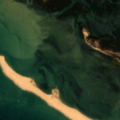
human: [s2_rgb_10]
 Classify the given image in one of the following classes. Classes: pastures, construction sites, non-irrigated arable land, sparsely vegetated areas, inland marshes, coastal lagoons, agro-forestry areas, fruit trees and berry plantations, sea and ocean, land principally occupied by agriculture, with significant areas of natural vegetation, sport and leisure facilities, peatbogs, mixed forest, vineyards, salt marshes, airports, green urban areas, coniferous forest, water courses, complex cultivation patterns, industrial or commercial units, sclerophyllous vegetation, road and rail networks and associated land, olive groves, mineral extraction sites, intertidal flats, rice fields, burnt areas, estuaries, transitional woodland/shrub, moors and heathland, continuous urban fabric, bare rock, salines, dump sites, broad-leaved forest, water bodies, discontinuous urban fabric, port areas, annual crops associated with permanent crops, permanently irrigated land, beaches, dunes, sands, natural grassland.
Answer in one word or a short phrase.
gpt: beaches, dunes, sands, salt marshes, intertidal flats, coastal lagoons, sea and ocean